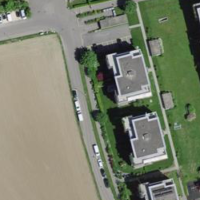
EUNIS habitat code: 54
Species observed at this site:
Salvia pratensis
Plantago major